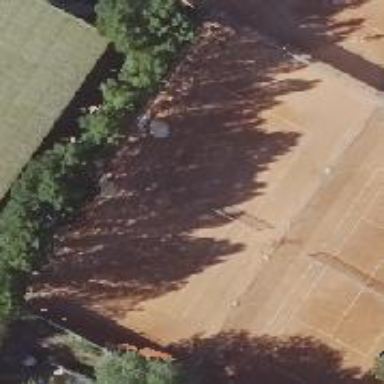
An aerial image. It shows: Sandy tennis court in leisure land pitch.